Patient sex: M
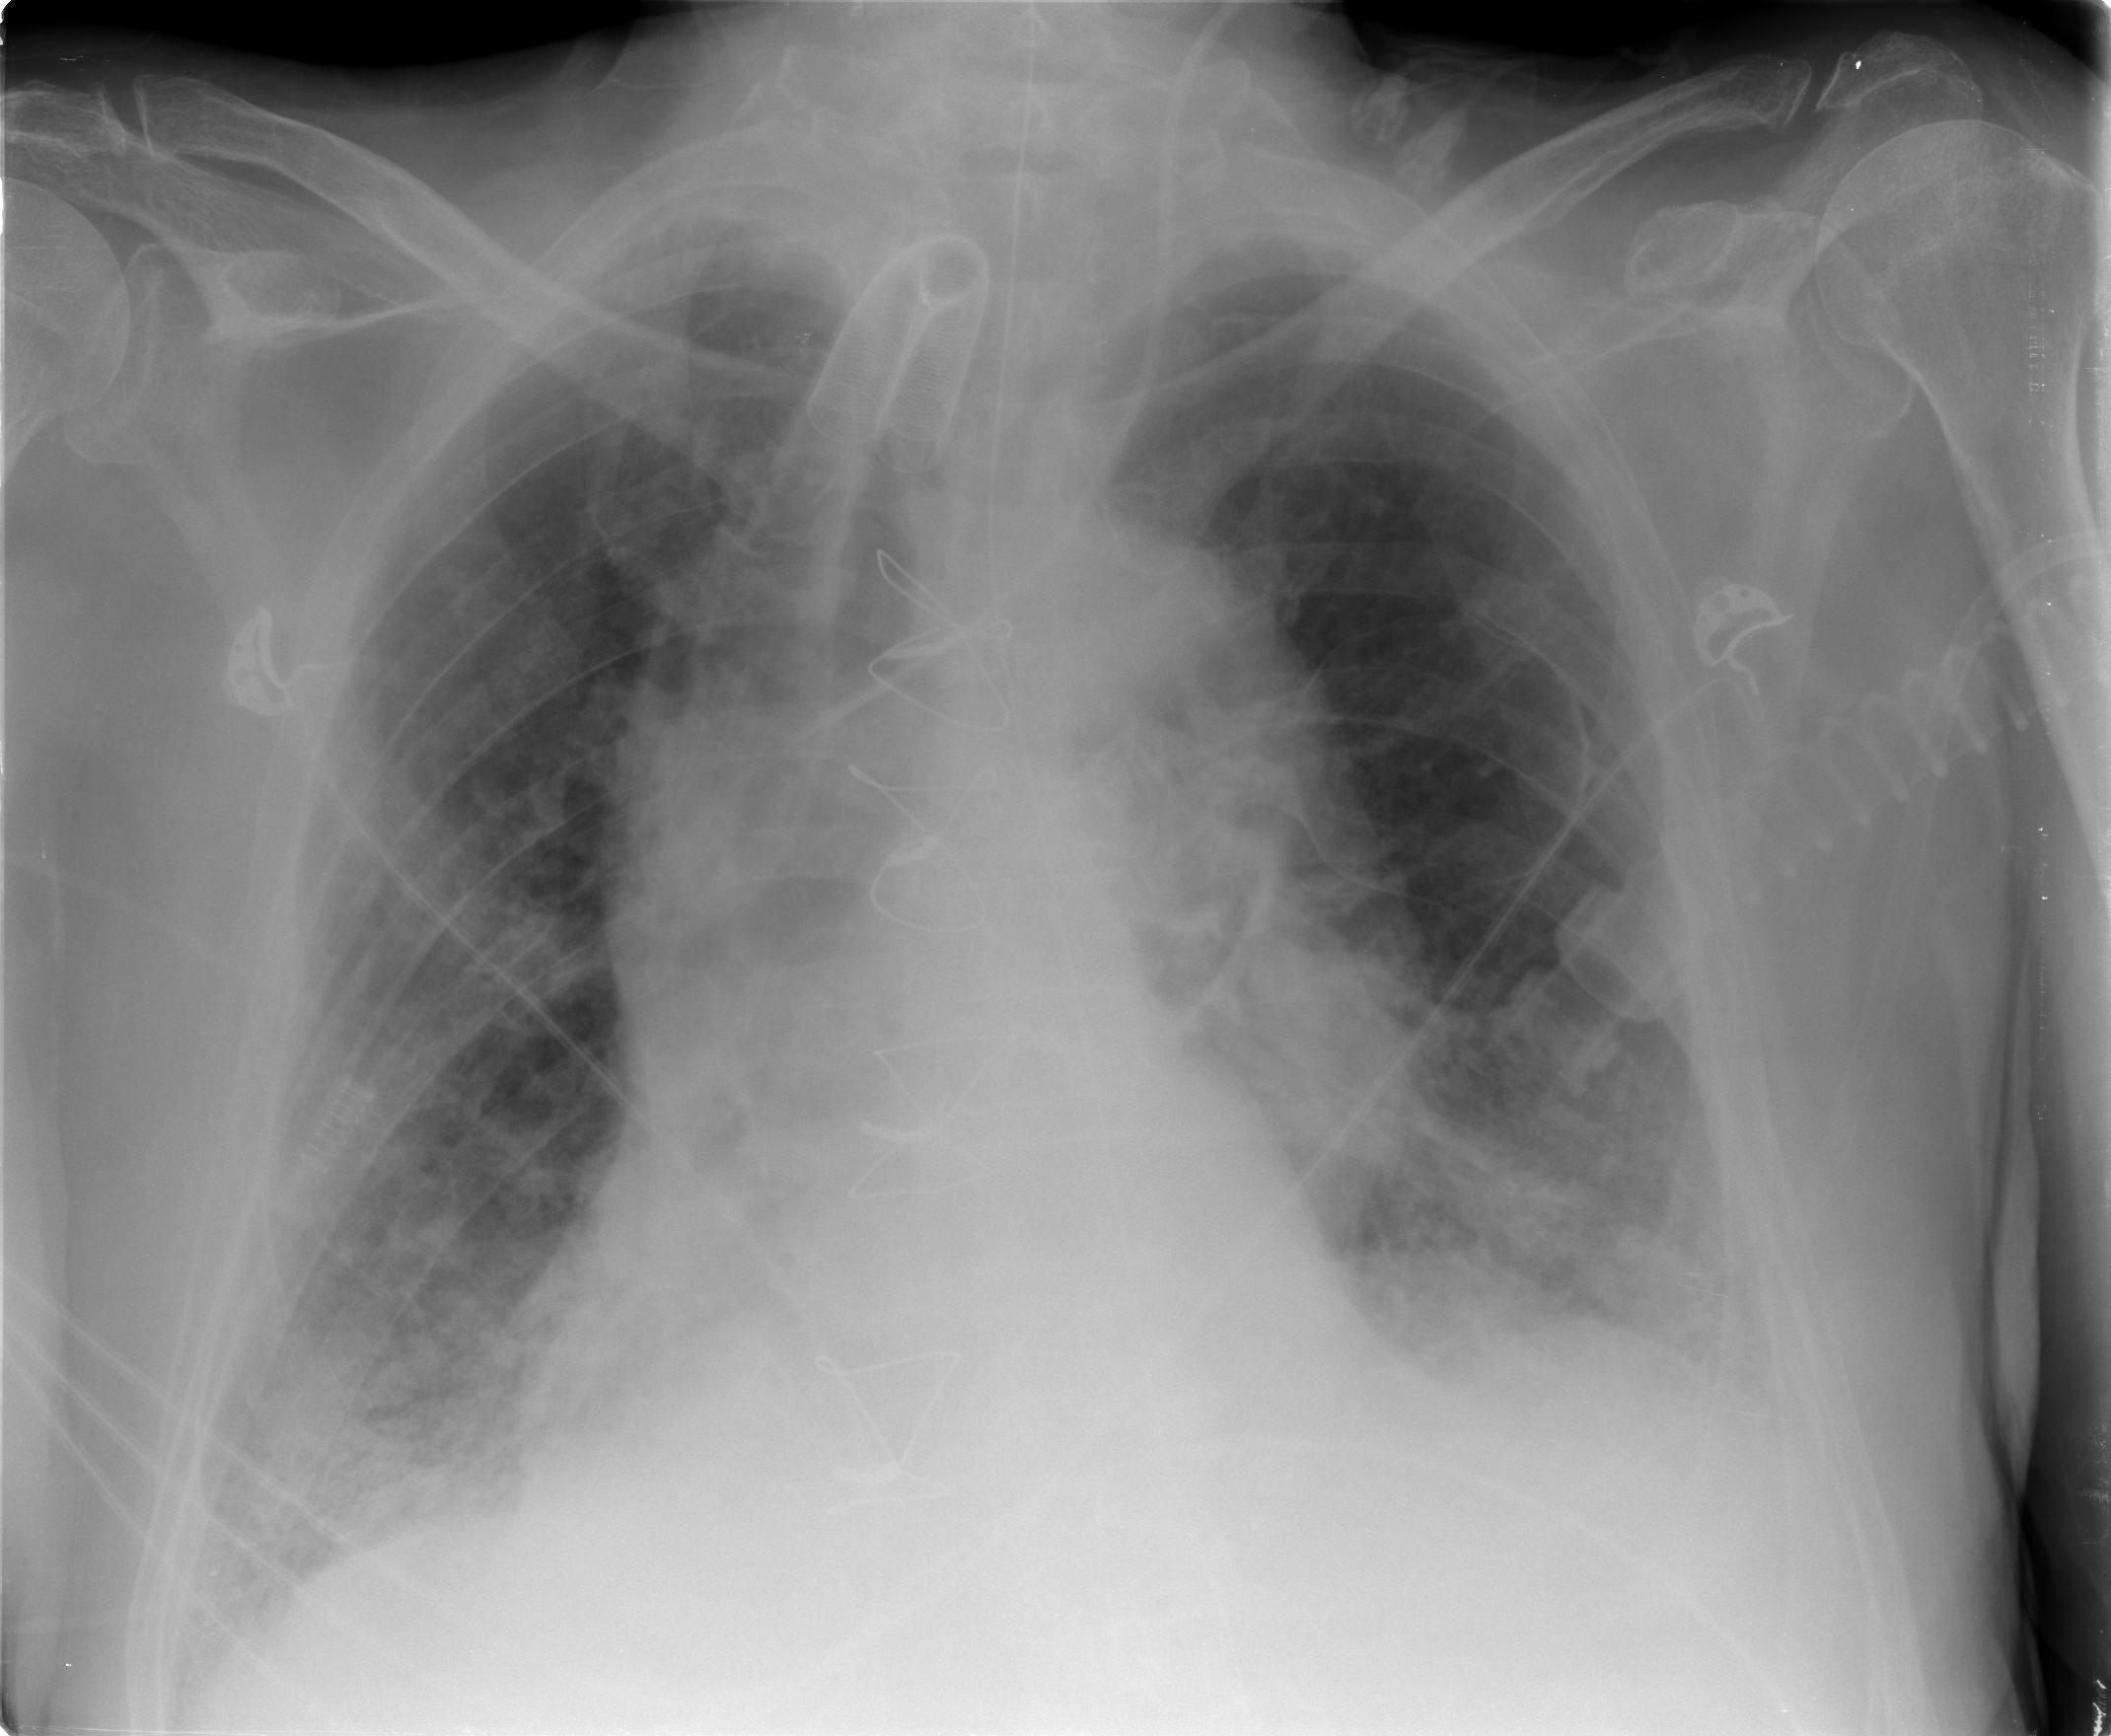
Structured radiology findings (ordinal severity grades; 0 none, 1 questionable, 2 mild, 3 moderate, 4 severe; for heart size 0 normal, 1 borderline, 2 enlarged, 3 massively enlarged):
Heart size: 2
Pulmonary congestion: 2
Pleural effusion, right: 2
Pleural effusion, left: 2
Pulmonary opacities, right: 2
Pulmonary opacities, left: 2
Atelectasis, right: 3
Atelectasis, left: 3